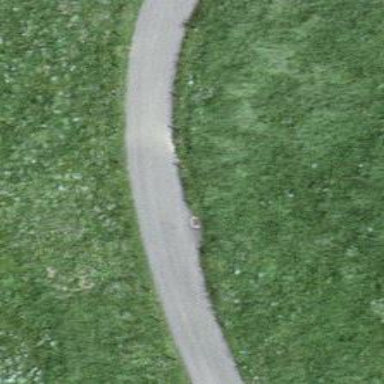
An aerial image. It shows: Paved service road.